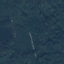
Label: Forest